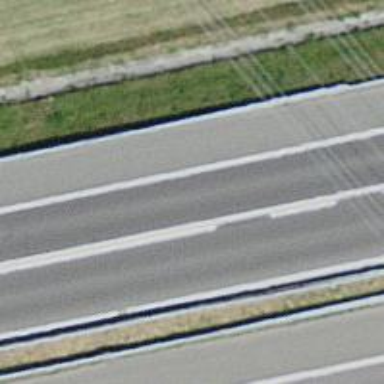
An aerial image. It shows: Asphalt motorway link.